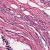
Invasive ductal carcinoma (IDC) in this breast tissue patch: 0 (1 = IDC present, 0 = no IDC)